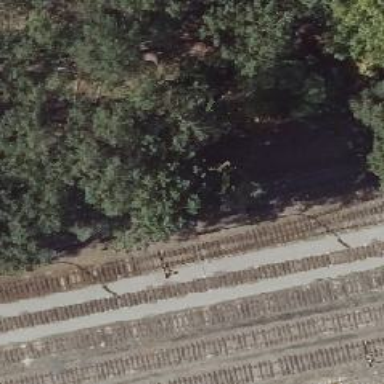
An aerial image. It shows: Railway switch with the turnout on the left side.